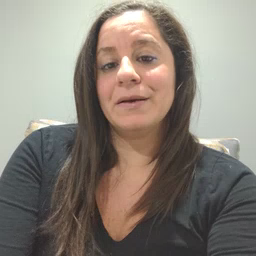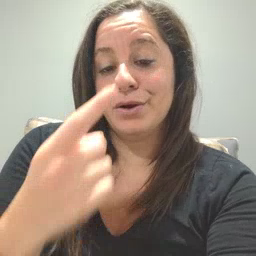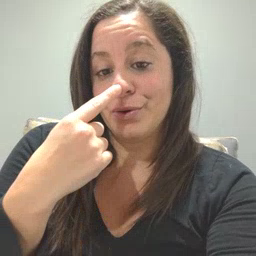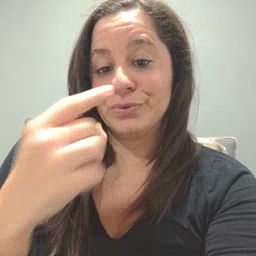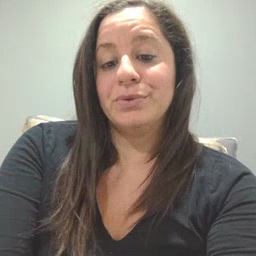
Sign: nose